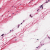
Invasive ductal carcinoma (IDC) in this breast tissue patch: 0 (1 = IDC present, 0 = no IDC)